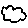
Label: cloud